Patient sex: M
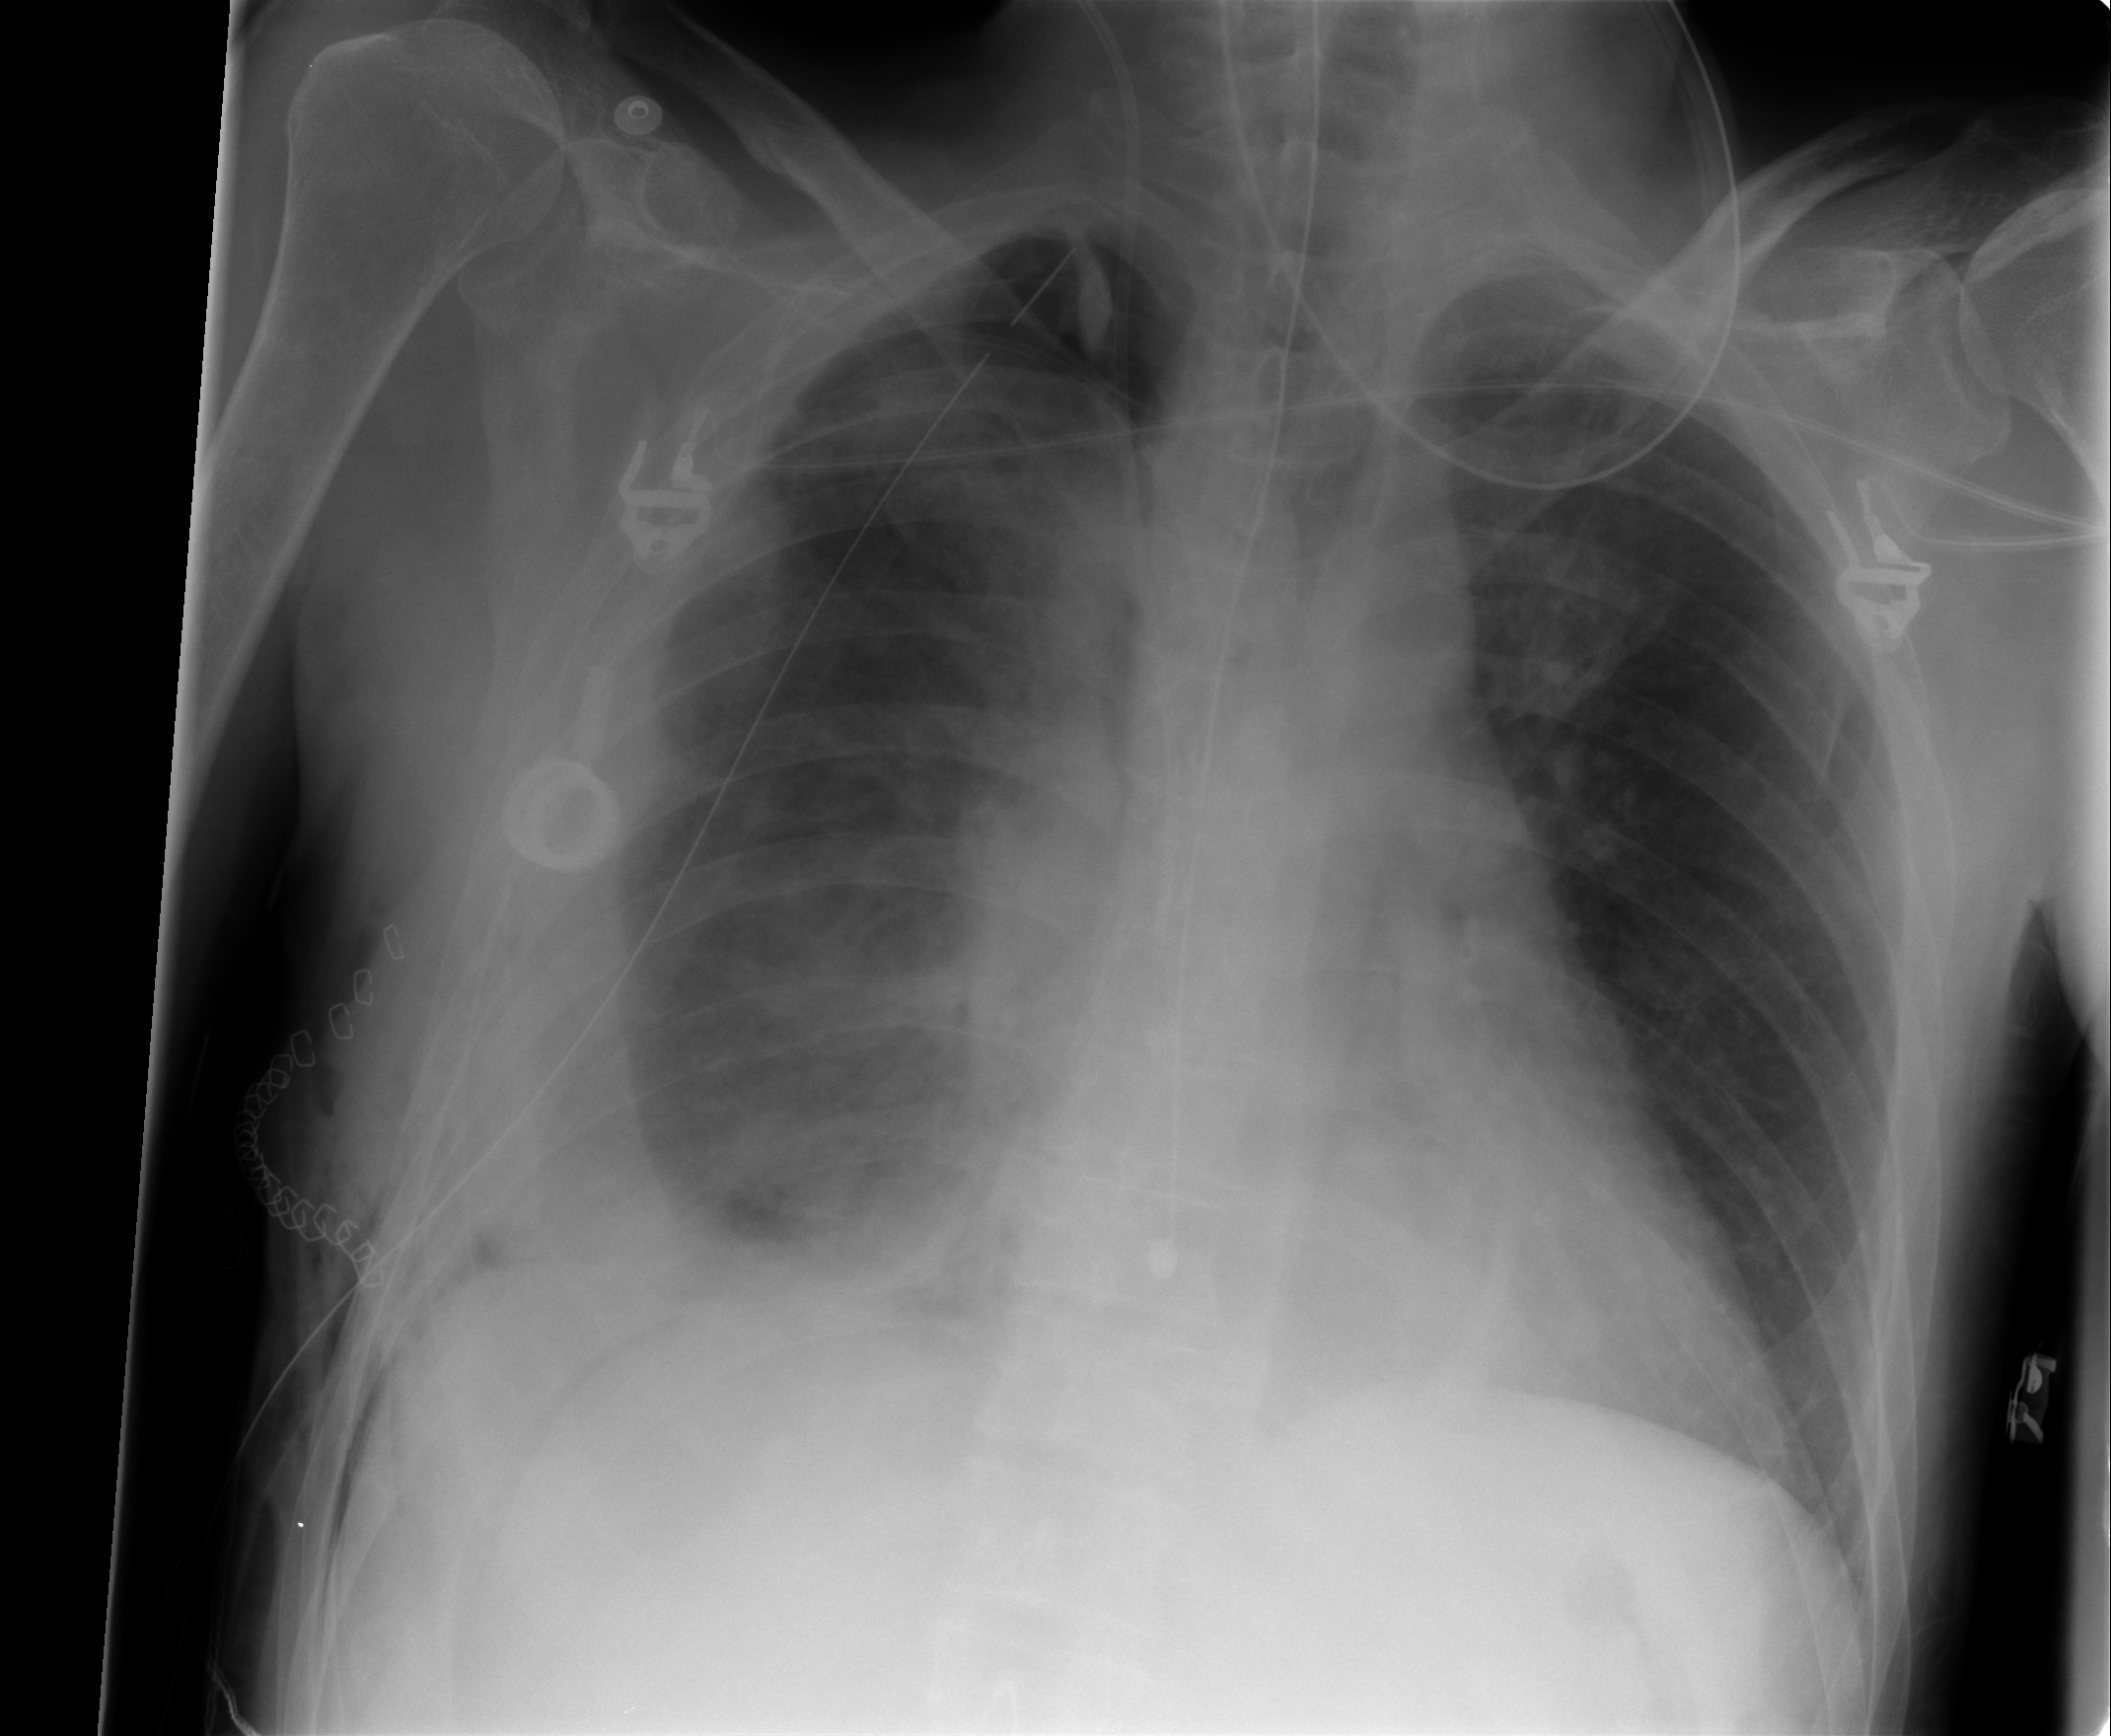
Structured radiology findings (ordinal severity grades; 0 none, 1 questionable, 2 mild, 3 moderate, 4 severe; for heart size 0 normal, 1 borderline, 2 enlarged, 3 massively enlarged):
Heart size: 0
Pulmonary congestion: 2
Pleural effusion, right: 2
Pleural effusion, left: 0
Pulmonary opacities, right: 1
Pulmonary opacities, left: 0
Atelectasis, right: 2
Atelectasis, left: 2